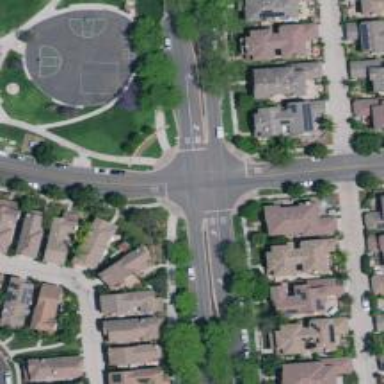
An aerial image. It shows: Road with stop sign.